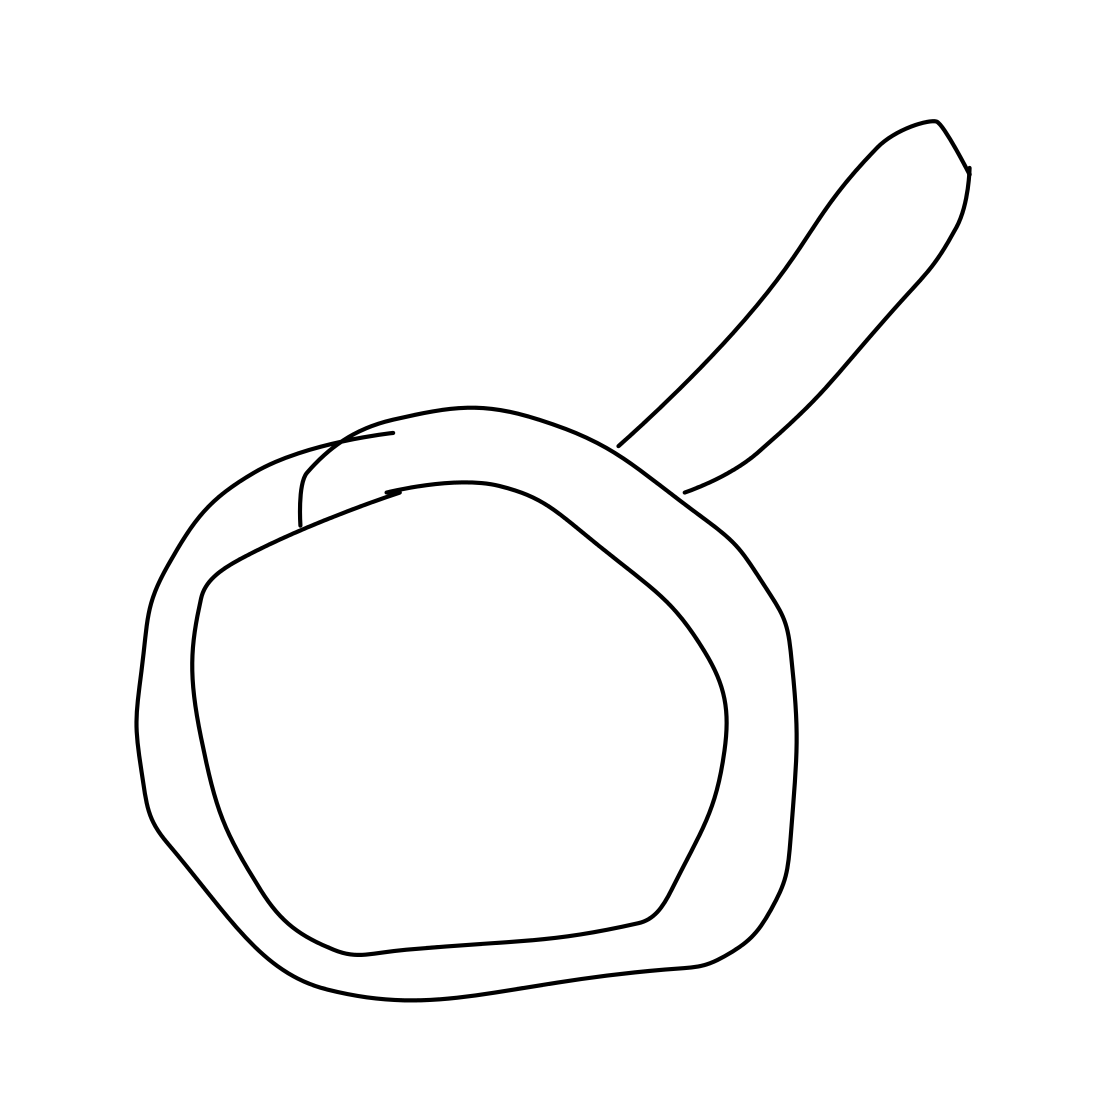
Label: frying-pan